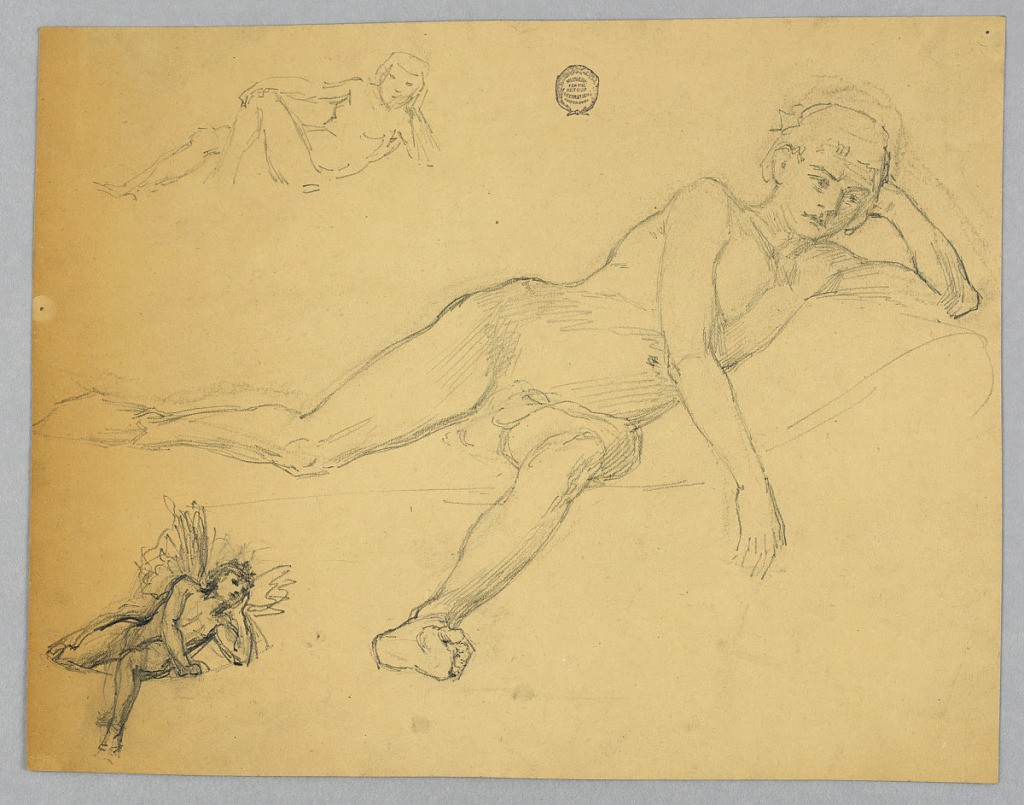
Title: Sketch of a Male Nude
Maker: Francis Augustus Lathrop, American, 1849–1909
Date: ca. 1895
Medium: Graphite on light brown paper
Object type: Drawing
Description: Nude male figure reclining to the right, head on hand and feet apart. Small sketch of male nude, upper left. Lower left, sketch on an angel.